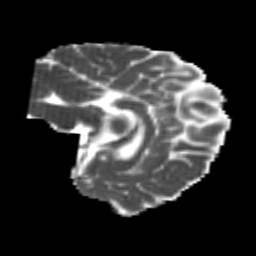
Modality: MD
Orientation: sagittal
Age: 25
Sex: female
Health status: healthy
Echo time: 0.074 s